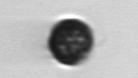
Label: Dinophyceae